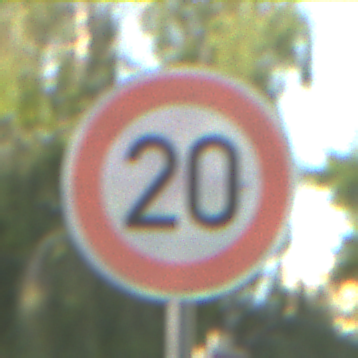
Verkehrszeichen: Geschwindigkeit20
Umgebung: Outdoor, Suburban
Tageszeit: SunriseSunset
Wetter: PartlyCloudy
Licht: Natural
Jahreszeit: NotSpecified
Kontrast: MediumContrast